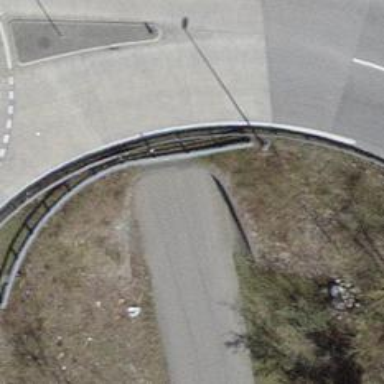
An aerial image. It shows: Service road with grade1 tracktype passing through tunnel.